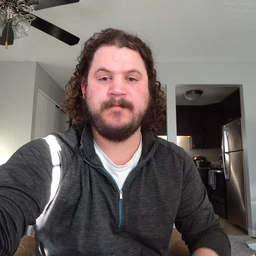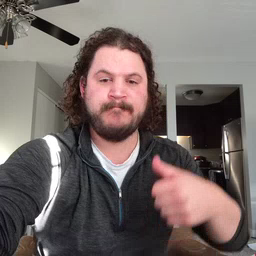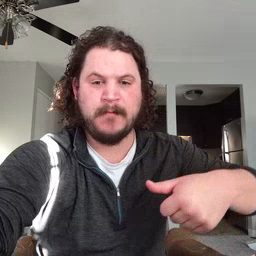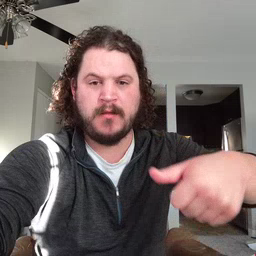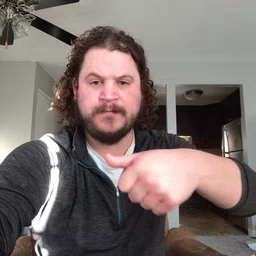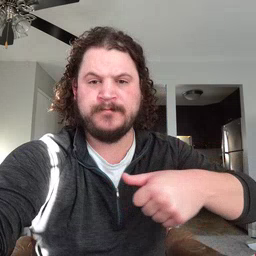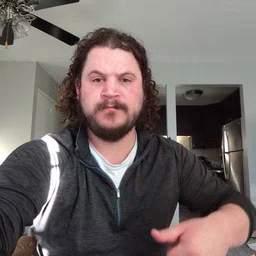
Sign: puzzle